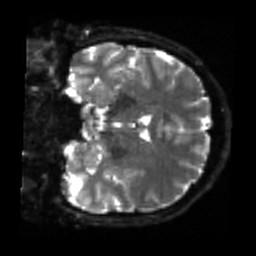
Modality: sbref
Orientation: coronal
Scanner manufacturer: siemens
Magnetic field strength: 3 T
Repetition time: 4 s
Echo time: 0.0594 s